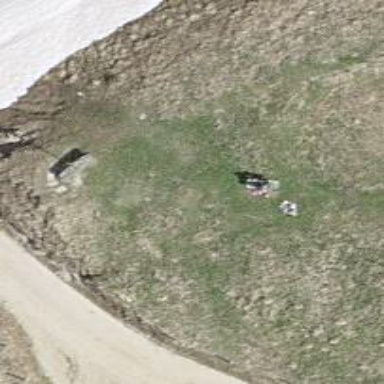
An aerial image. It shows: Bench.